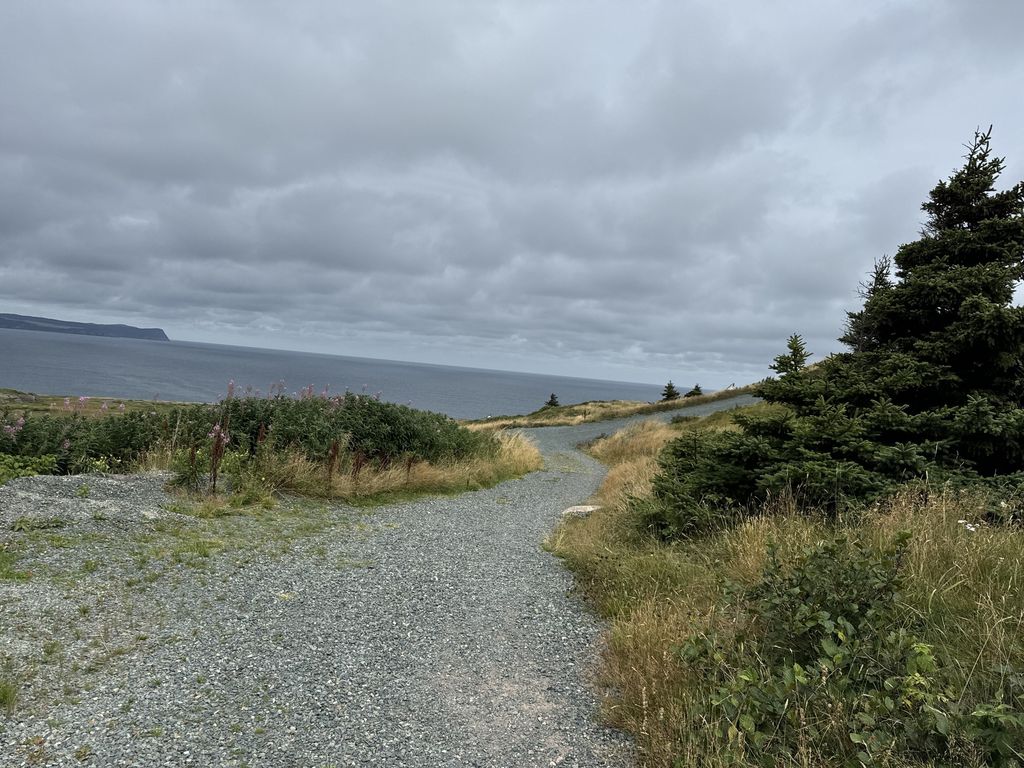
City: st_johns